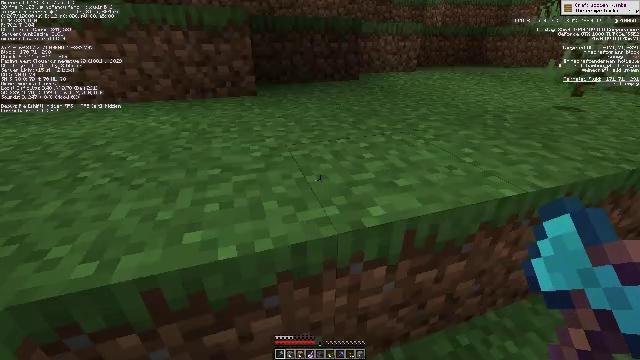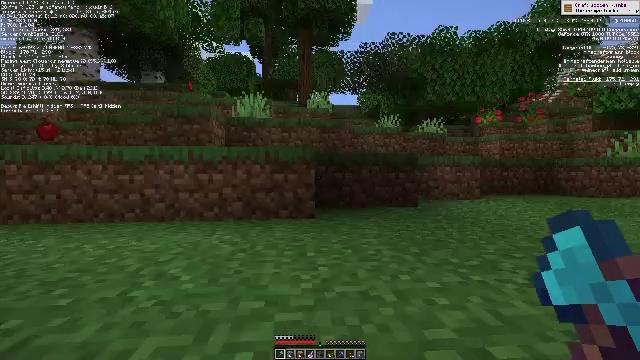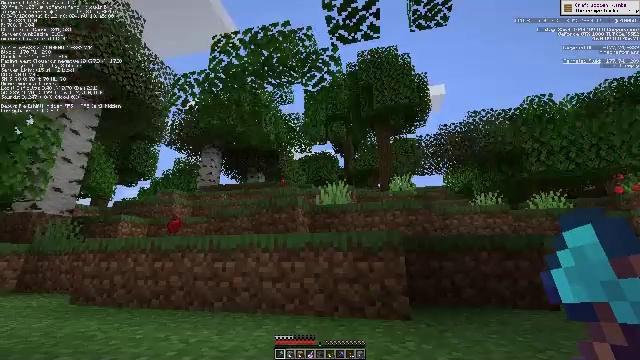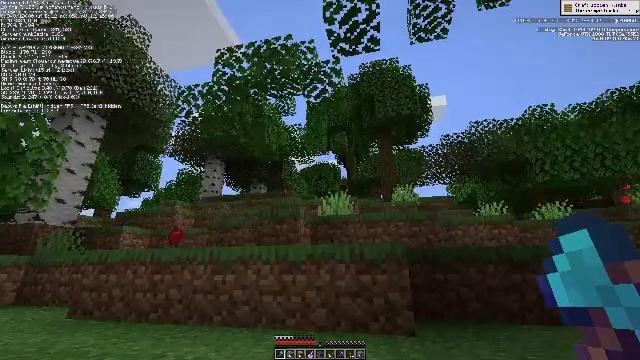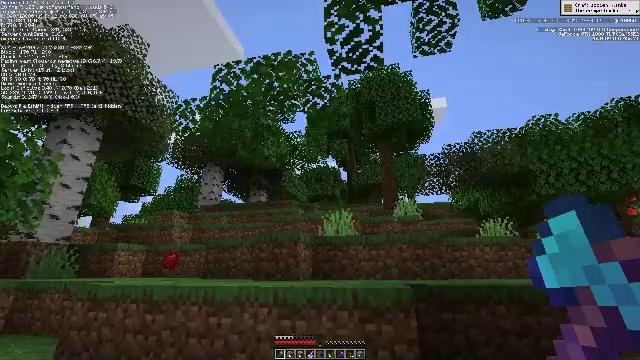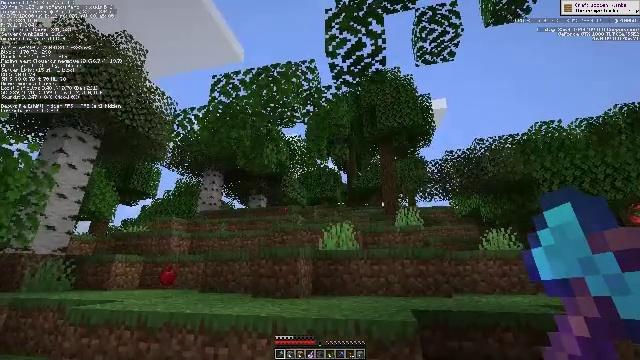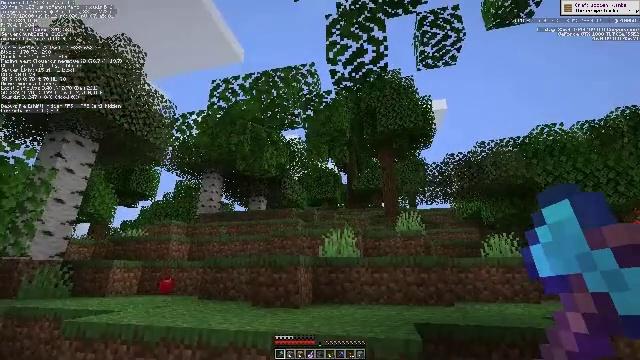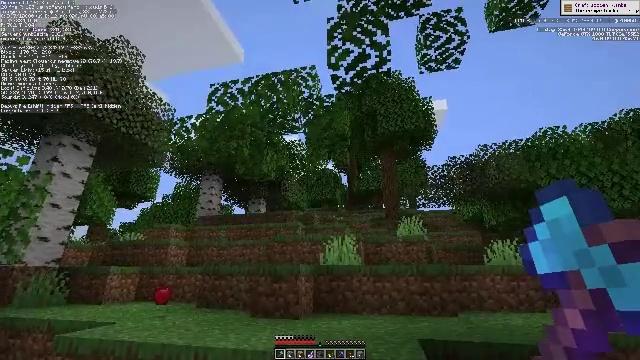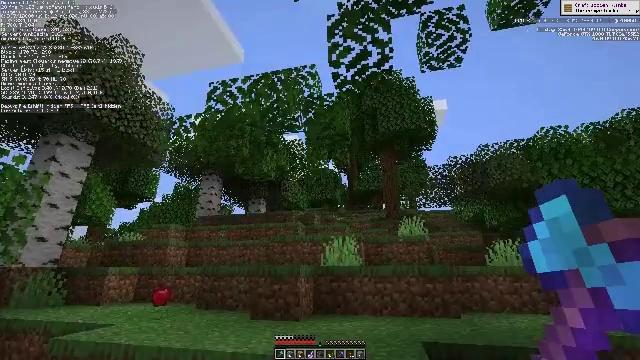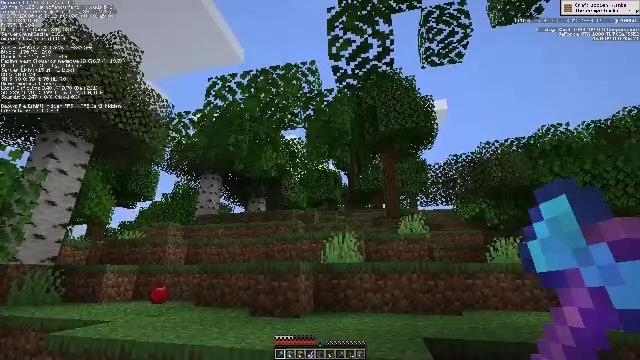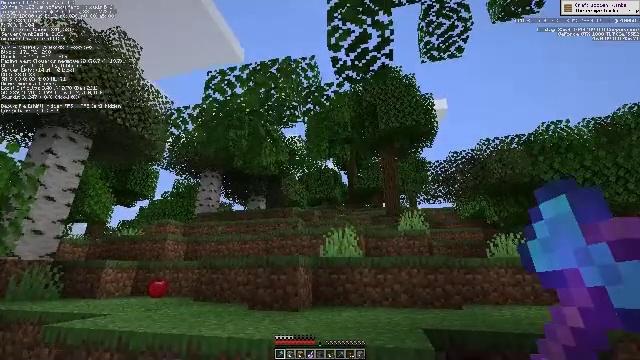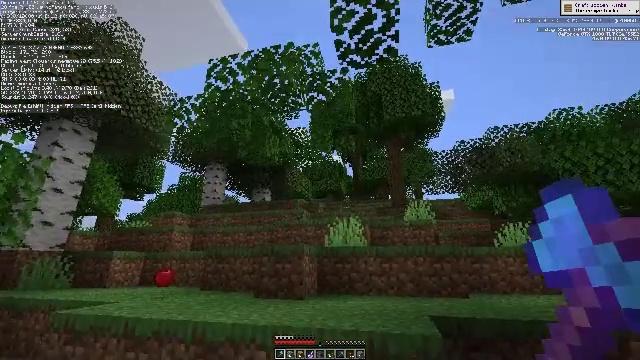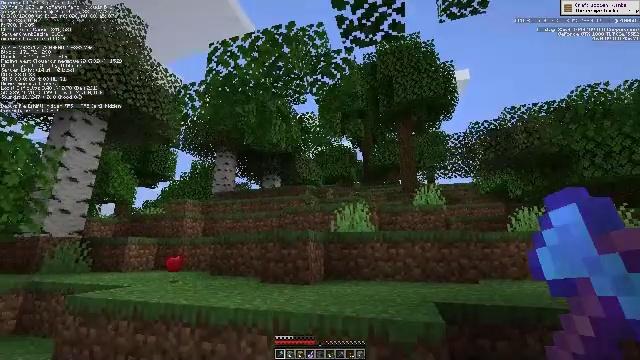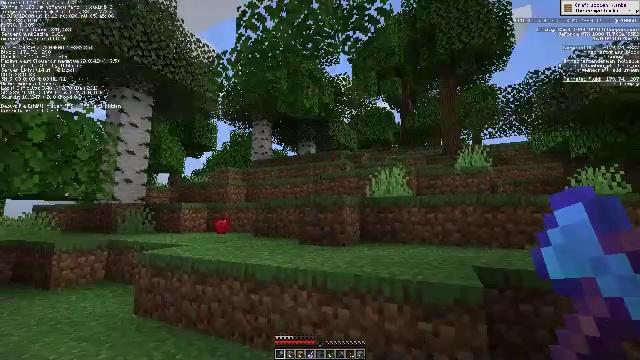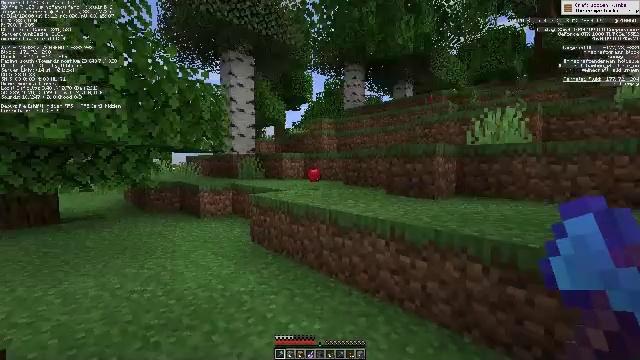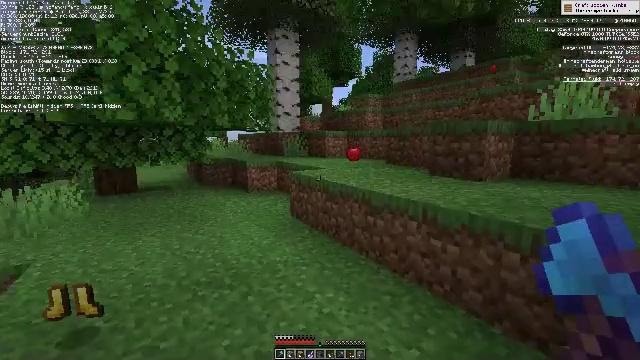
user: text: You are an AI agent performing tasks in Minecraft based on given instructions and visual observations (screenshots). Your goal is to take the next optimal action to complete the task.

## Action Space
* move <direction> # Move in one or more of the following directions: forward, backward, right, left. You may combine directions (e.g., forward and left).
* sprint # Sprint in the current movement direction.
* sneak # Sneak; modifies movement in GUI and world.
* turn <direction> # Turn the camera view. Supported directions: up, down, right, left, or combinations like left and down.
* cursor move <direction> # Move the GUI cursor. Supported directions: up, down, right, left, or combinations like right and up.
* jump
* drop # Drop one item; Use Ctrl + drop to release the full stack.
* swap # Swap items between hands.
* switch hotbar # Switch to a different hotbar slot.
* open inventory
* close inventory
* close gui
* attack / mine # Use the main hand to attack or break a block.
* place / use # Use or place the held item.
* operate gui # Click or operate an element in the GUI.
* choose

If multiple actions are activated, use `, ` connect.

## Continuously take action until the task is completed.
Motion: motion action
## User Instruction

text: Remove a blaze powder from the inventory.
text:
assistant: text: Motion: move forward, turn left and up
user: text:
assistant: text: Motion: move forward, turn left and up
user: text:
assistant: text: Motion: move forward, turn up, jump
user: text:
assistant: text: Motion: move forward, jump
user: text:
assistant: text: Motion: move forward, jump
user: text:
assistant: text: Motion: move forward, jump
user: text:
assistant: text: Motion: move forward, jump
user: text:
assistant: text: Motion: move forward
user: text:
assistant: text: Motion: move forward and move right
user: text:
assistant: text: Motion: move forward and move right
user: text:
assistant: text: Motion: move forward and move right, turn left and down
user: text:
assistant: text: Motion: move right, turn left and down
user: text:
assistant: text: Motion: move right, turn left and down
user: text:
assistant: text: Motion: move right, turn left and down
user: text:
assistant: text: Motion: turn left and down
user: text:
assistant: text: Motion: turn left and down
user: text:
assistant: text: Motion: no_op
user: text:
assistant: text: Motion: no_op
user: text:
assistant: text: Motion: move forward
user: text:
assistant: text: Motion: move forward
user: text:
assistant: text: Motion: move forward, sprint
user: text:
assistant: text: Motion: move forward, sprint
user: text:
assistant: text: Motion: move forward, sprint
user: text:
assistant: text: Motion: move forward, sprint, turn left and down
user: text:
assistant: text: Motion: move forward, turn left and down
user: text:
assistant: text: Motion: move forward, turn left and down
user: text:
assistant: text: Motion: move forward, turn left and down
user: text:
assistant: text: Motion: move forward, turn right and down
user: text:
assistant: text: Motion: move forward, turn right and down
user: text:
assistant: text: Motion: move forward, turn right and down